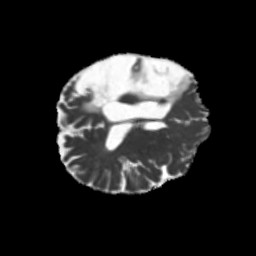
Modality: MD
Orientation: axial
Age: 49
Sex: male
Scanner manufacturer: siemens
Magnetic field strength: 3 T
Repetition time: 5.25 s
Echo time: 0.08 s